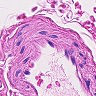
Metastatic tissue present: no